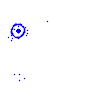
Particle: kaon